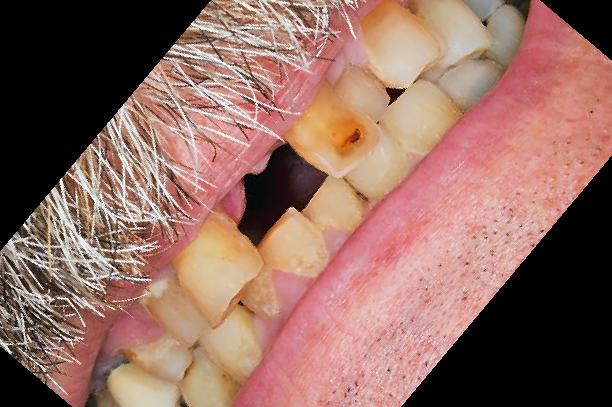
Condition: Calculus